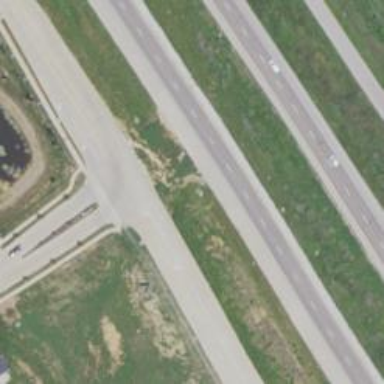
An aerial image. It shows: Asphalt motorway.